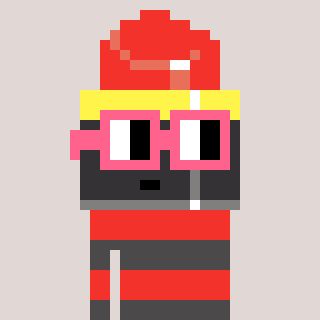
a pixel art character with square pink glasses, a lipstick-shaped head and a grayscale-colored body on a warm background